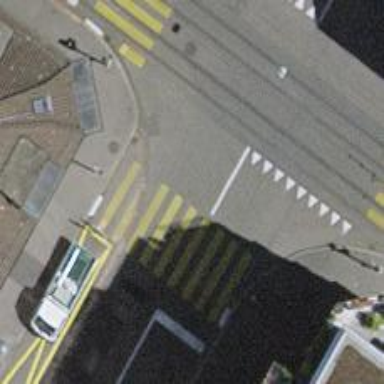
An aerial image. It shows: Crossing with marked traffic signals.